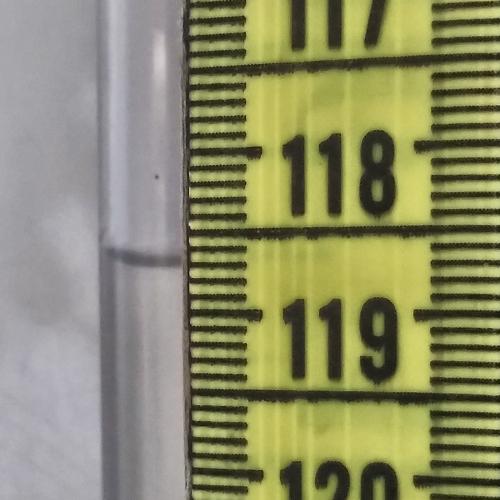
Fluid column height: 118.7 cm